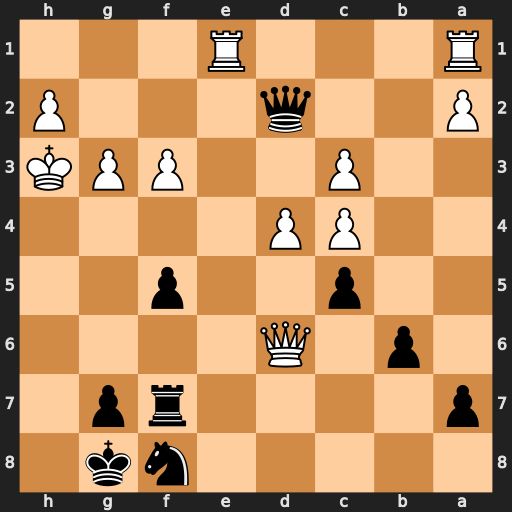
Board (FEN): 5nk1/p4rp1/1p1Q4/2p2p2/2PP4/2P2PPK/P2q3P/R3R3
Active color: b
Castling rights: -
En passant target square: -
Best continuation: Rf6 Qxf6 gxf6